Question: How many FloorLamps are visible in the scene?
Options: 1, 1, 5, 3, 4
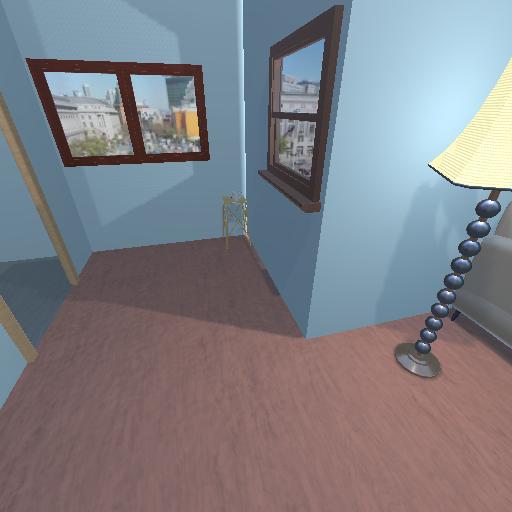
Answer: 1